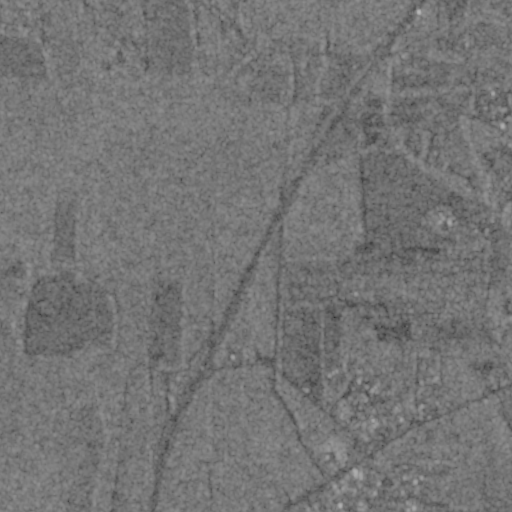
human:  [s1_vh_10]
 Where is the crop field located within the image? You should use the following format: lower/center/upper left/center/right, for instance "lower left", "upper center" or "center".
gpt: The crop field is located in the lower right of the image.
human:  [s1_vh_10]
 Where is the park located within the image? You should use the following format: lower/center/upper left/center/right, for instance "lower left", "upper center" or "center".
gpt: The park is located in the upper right of the image.
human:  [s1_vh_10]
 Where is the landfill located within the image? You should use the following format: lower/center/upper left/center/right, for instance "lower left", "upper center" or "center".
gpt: There is no landfill in the image.

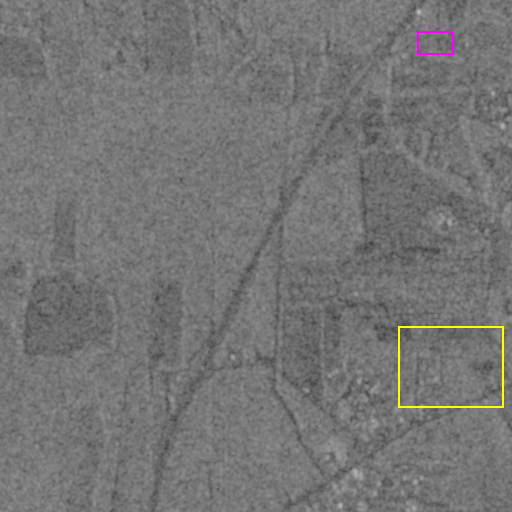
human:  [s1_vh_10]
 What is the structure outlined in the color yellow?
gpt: The structure outlined in yellow is a crop field.
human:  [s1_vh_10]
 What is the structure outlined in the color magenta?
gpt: The structure outlined in magenta is a park.
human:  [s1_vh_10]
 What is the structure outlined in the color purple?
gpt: There is no purple outline.